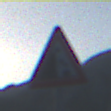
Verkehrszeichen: SteinschlagLinks
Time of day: SunriseSunset
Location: Outdoor (RoadRail)
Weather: Clear
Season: NotSpecified
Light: Natural